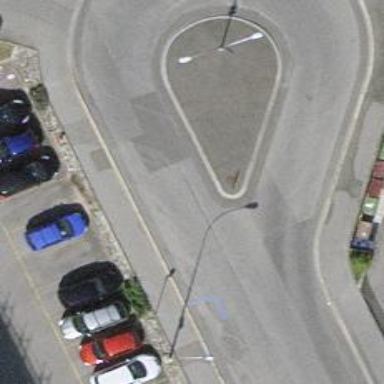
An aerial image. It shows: Alley classified as service road.